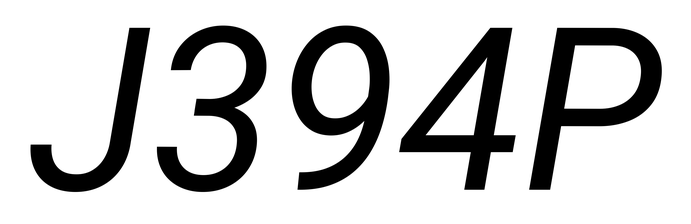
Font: Roboto-Italic_Italic